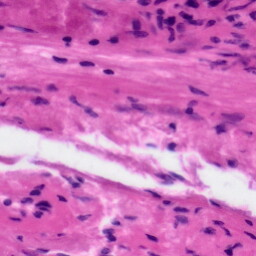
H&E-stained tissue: Tonsil